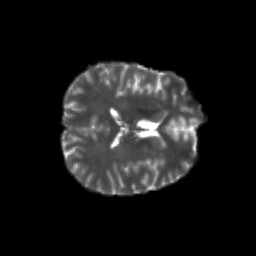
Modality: T2w
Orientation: axial
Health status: healthy
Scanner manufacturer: philips
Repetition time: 7.395 s
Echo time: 0.08599 s